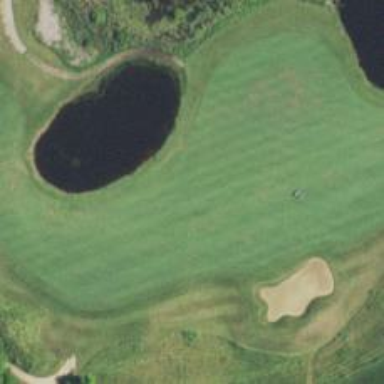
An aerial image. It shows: Golf hole.